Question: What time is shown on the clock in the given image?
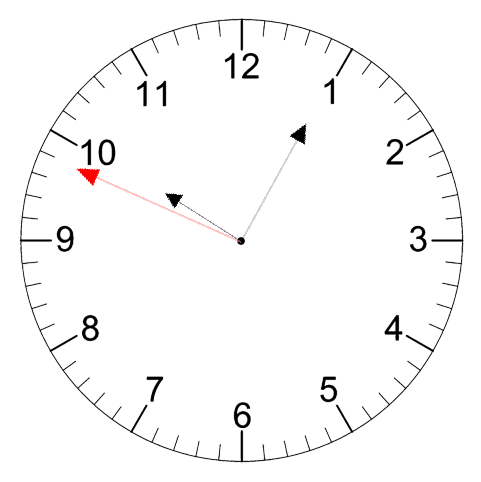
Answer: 10:04:49